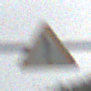
Verkehrszeichen: Gefahrenstelle
Umgebung: Outdoor, Nature
Tageszeit: Midday
Wetter: Overcast
Licht: Natural
Jahreszeit: NotSpecified
Kontrast: LowContrast